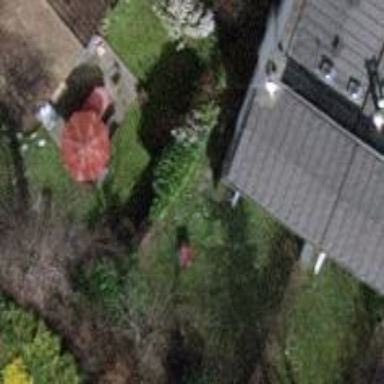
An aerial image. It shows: Garden surrounded by fence.